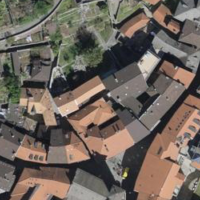
EUNIS habitat code: 54
Species observed at this site:
Columba livia
Helix pomatia